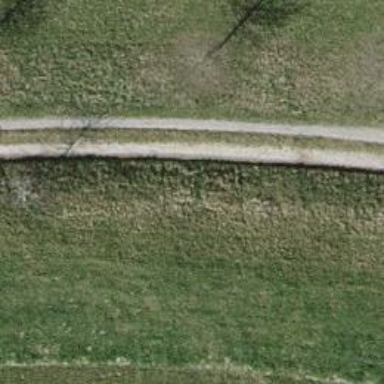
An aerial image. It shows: Compacted track road with grade3 tracktype.